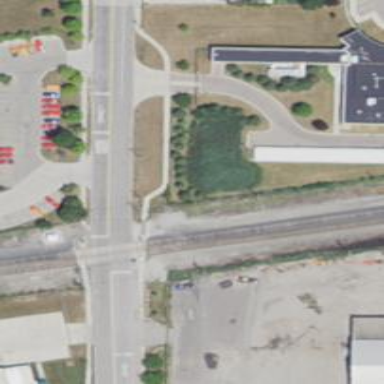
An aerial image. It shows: Railway crossing.